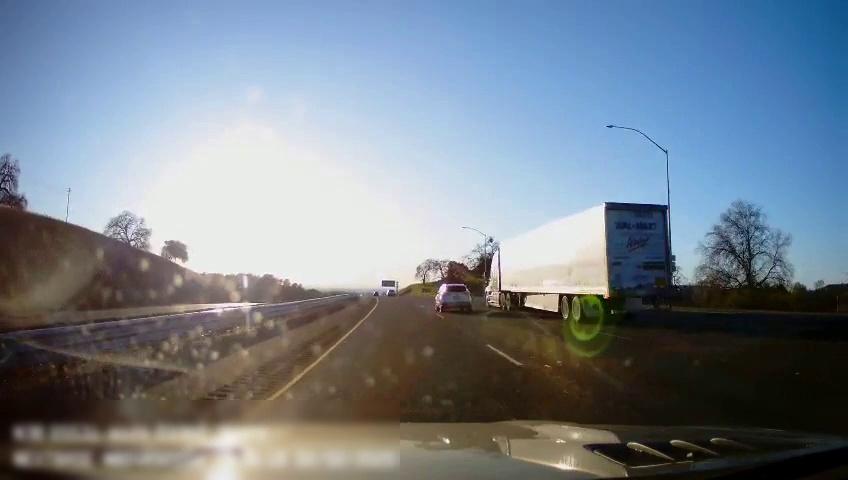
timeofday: Day
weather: Sunny
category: Drivable Space
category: Drivable Space
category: Vehicles | SUV
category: Vehicles | Other LV
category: Lanes | Current Lane
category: Lanes | Current Lane
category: Lanes | Alternate Lane
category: Lanes | Alternate Lane
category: Traffic | Signs